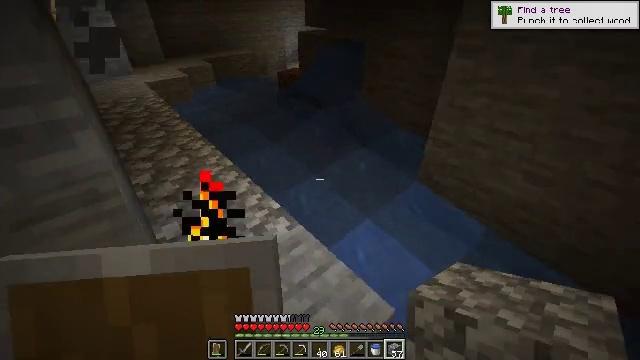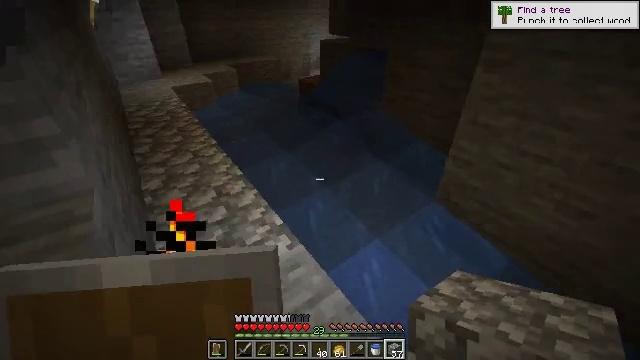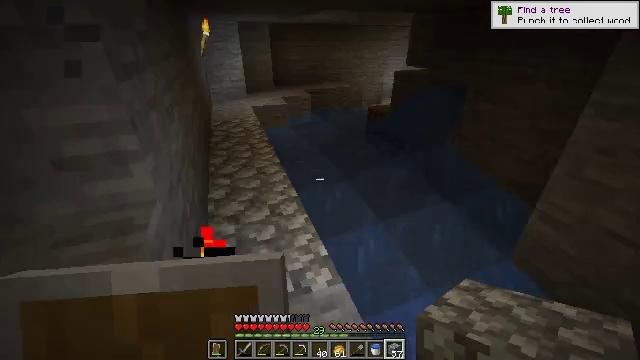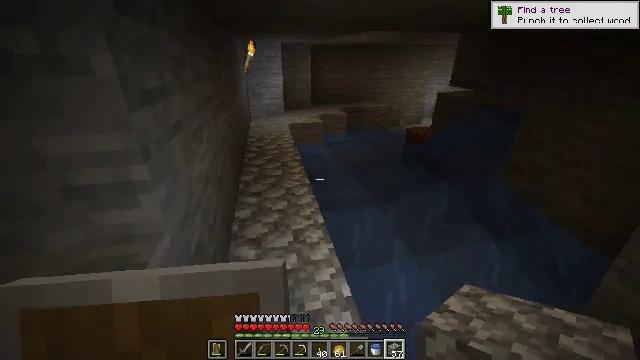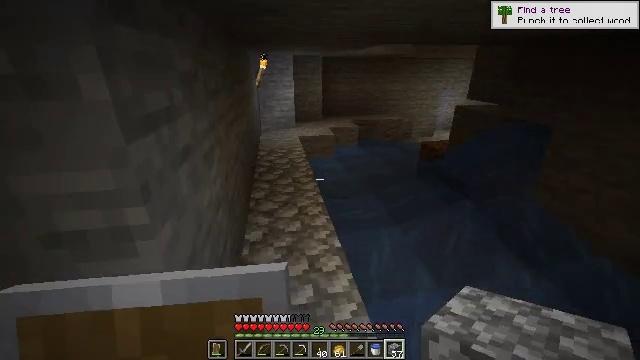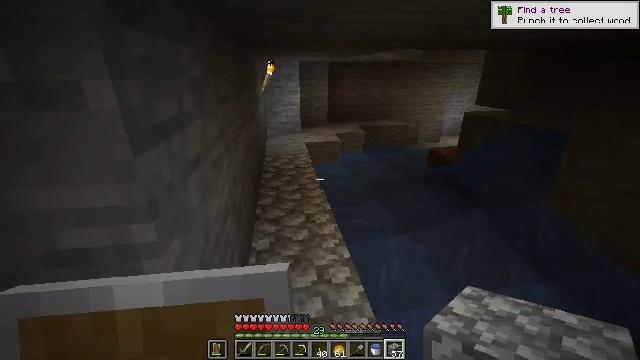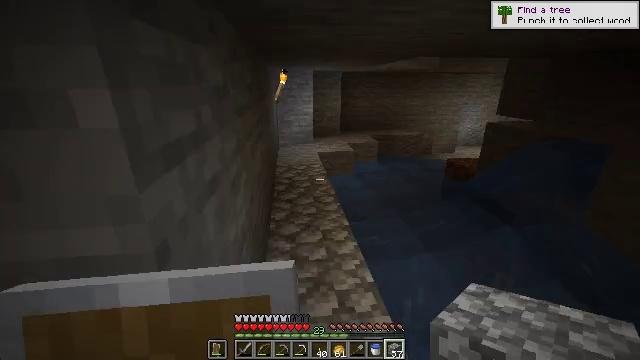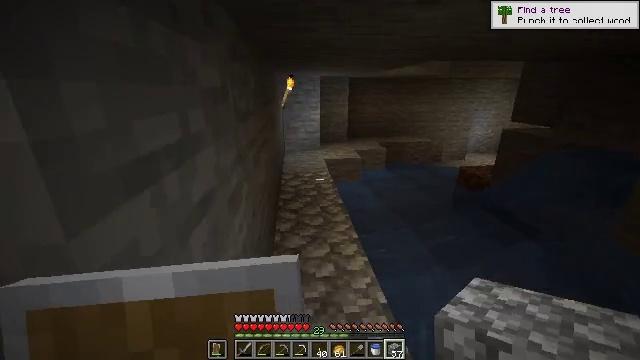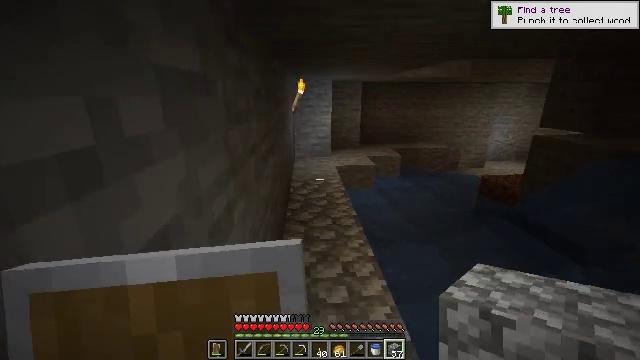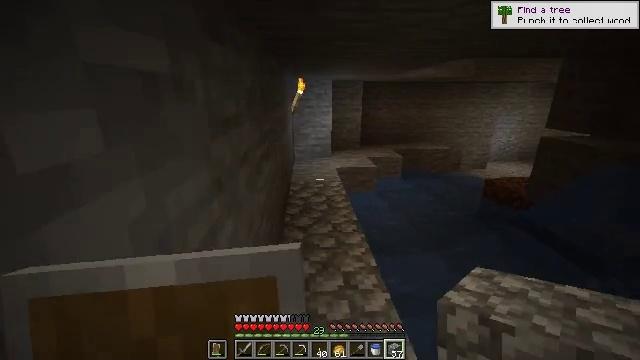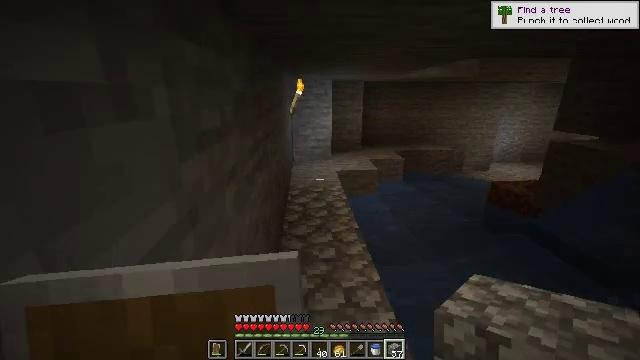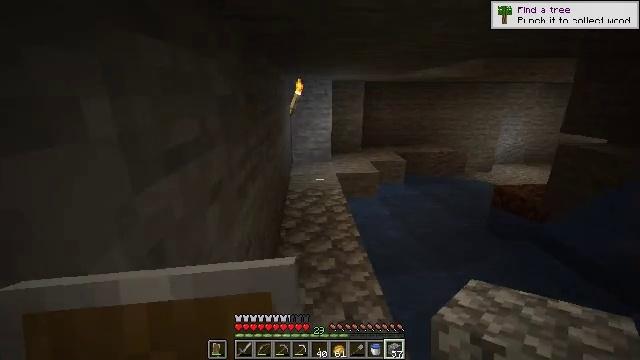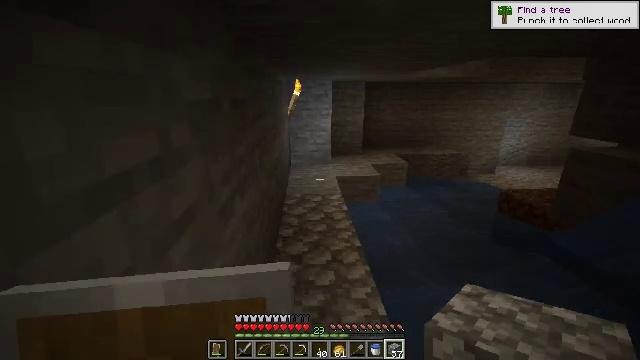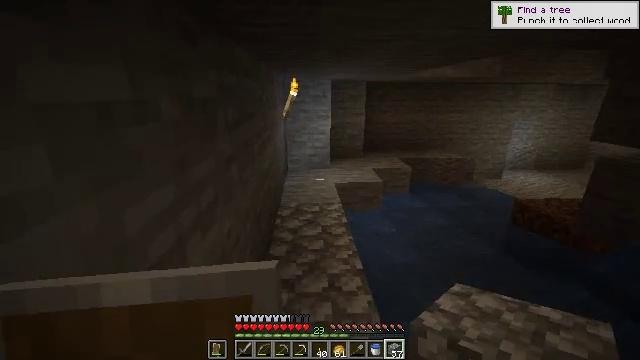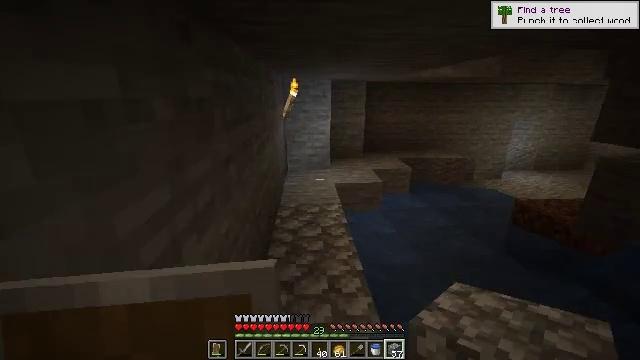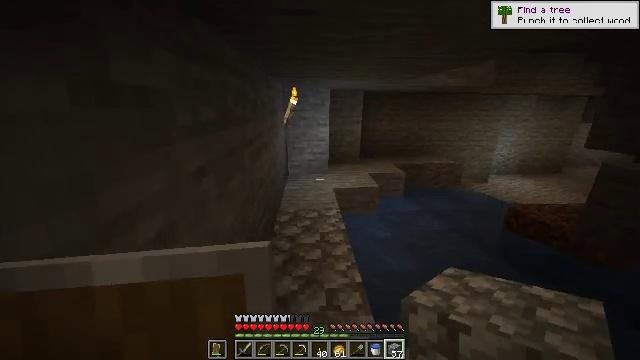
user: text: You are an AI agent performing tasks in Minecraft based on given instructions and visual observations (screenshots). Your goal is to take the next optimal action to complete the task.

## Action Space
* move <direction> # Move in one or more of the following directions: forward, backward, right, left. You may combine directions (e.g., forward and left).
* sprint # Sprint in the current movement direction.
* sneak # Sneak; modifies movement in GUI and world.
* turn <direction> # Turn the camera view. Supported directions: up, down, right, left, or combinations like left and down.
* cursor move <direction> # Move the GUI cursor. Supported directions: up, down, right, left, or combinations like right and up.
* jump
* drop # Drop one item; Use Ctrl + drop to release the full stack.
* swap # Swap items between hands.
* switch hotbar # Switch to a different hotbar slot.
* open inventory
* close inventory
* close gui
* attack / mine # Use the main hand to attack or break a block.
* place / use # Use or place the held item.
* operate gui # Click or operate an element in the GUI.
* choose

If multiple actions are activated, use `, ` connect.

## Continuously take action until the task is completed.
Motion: motion action
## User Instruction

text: Break the sugar cane.
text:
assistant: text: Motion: move forward, turn left and up
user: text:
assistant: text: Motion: move forward, turn left and up
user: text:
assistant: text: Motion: move forward and move left, turn left and up
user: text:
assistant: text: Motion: move forward and move left, turn left and up
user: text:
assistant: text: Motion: move forward and move left, turn up
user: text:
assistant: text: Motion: move forward, turn left and up
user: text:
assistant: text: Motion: move forward, turn left and up
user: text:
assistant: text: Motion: move forward, turn left and up
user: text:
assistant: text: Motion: move forward
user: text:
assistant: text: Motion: move forward
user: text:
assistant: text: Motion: move forward
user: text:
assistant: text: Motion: move forward
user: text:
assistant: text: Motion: move forward, sprint
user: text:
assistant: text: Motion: move forward, sprint
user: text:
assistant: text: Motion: move forward
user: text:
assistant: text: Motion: move forward
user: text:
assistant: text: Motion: move forward
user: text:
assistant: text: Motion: move forward
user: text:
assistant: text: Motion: move forward
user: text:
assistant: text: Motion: move forward
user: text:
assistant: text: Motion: move forward
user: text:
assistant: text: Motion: move forward
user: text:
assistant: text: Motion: move forward
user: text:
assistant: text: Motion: move forward
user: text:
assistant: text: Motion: move forward
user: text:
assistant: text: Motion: move forward, turn right
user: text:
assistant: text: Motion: move forward, turn right
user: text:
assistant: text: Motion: move forward, turn right
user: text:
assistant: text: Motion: move forward, turn right
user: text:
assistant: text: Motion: move forward, turn right